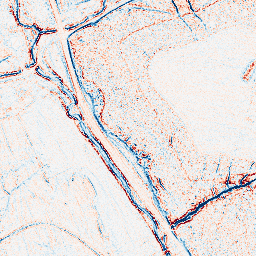
Category: edge_preserving
Decomposition family: bilateral
Decomposition parameters: d: 5
sigma_color: 75
sigma_space: 50
Upsampling method: cubic_catmull_rom
Upsampling parameters: scale: 2
Upsampling scale: 2